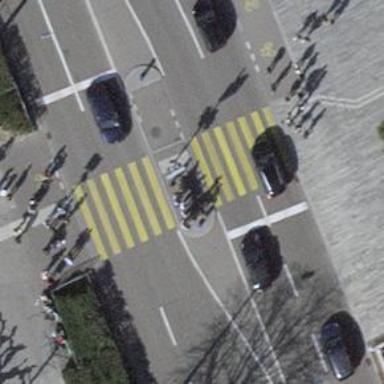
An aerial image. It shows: Zebra crossing with traffic signals and island.